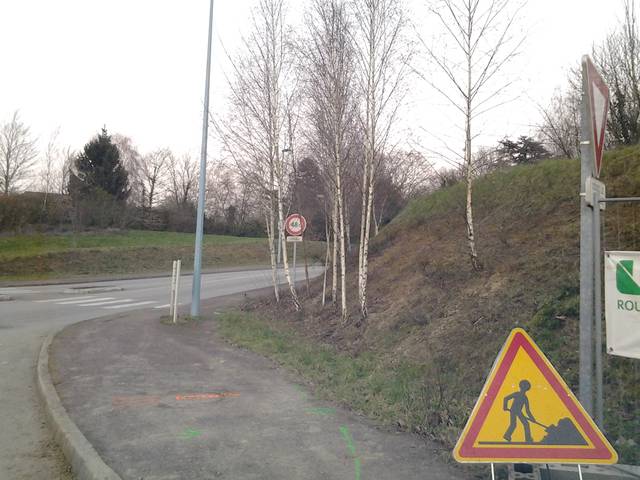
Region: France
Coordinates: 46.646, -1.433